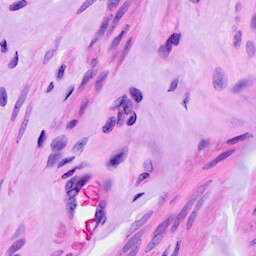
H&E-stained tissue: Ovarian